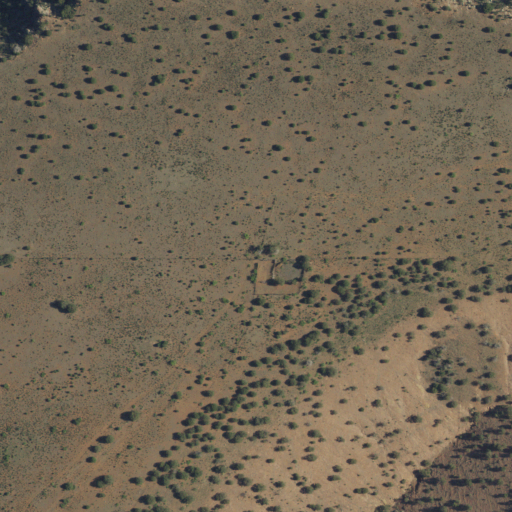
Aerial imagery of mountain in New Mexico named Dorsey Mesa containing shrub and evergreen forest